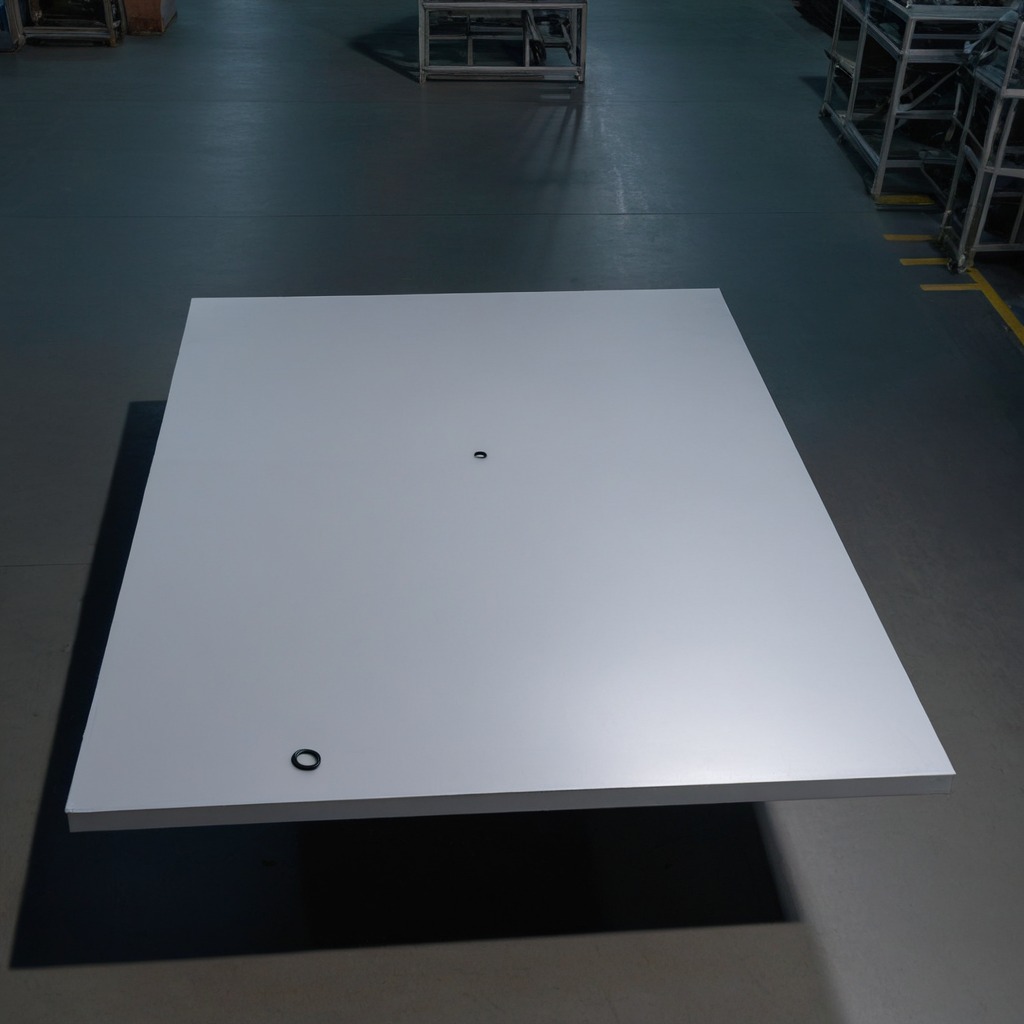
A rubber O-ring is lying on the tabletop.